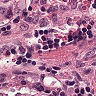
Metastatic tissue present: yes